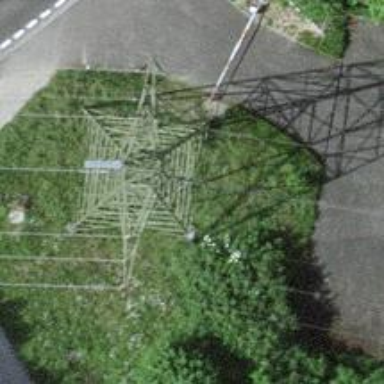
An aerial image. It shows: Three cables of power line.